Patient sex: M
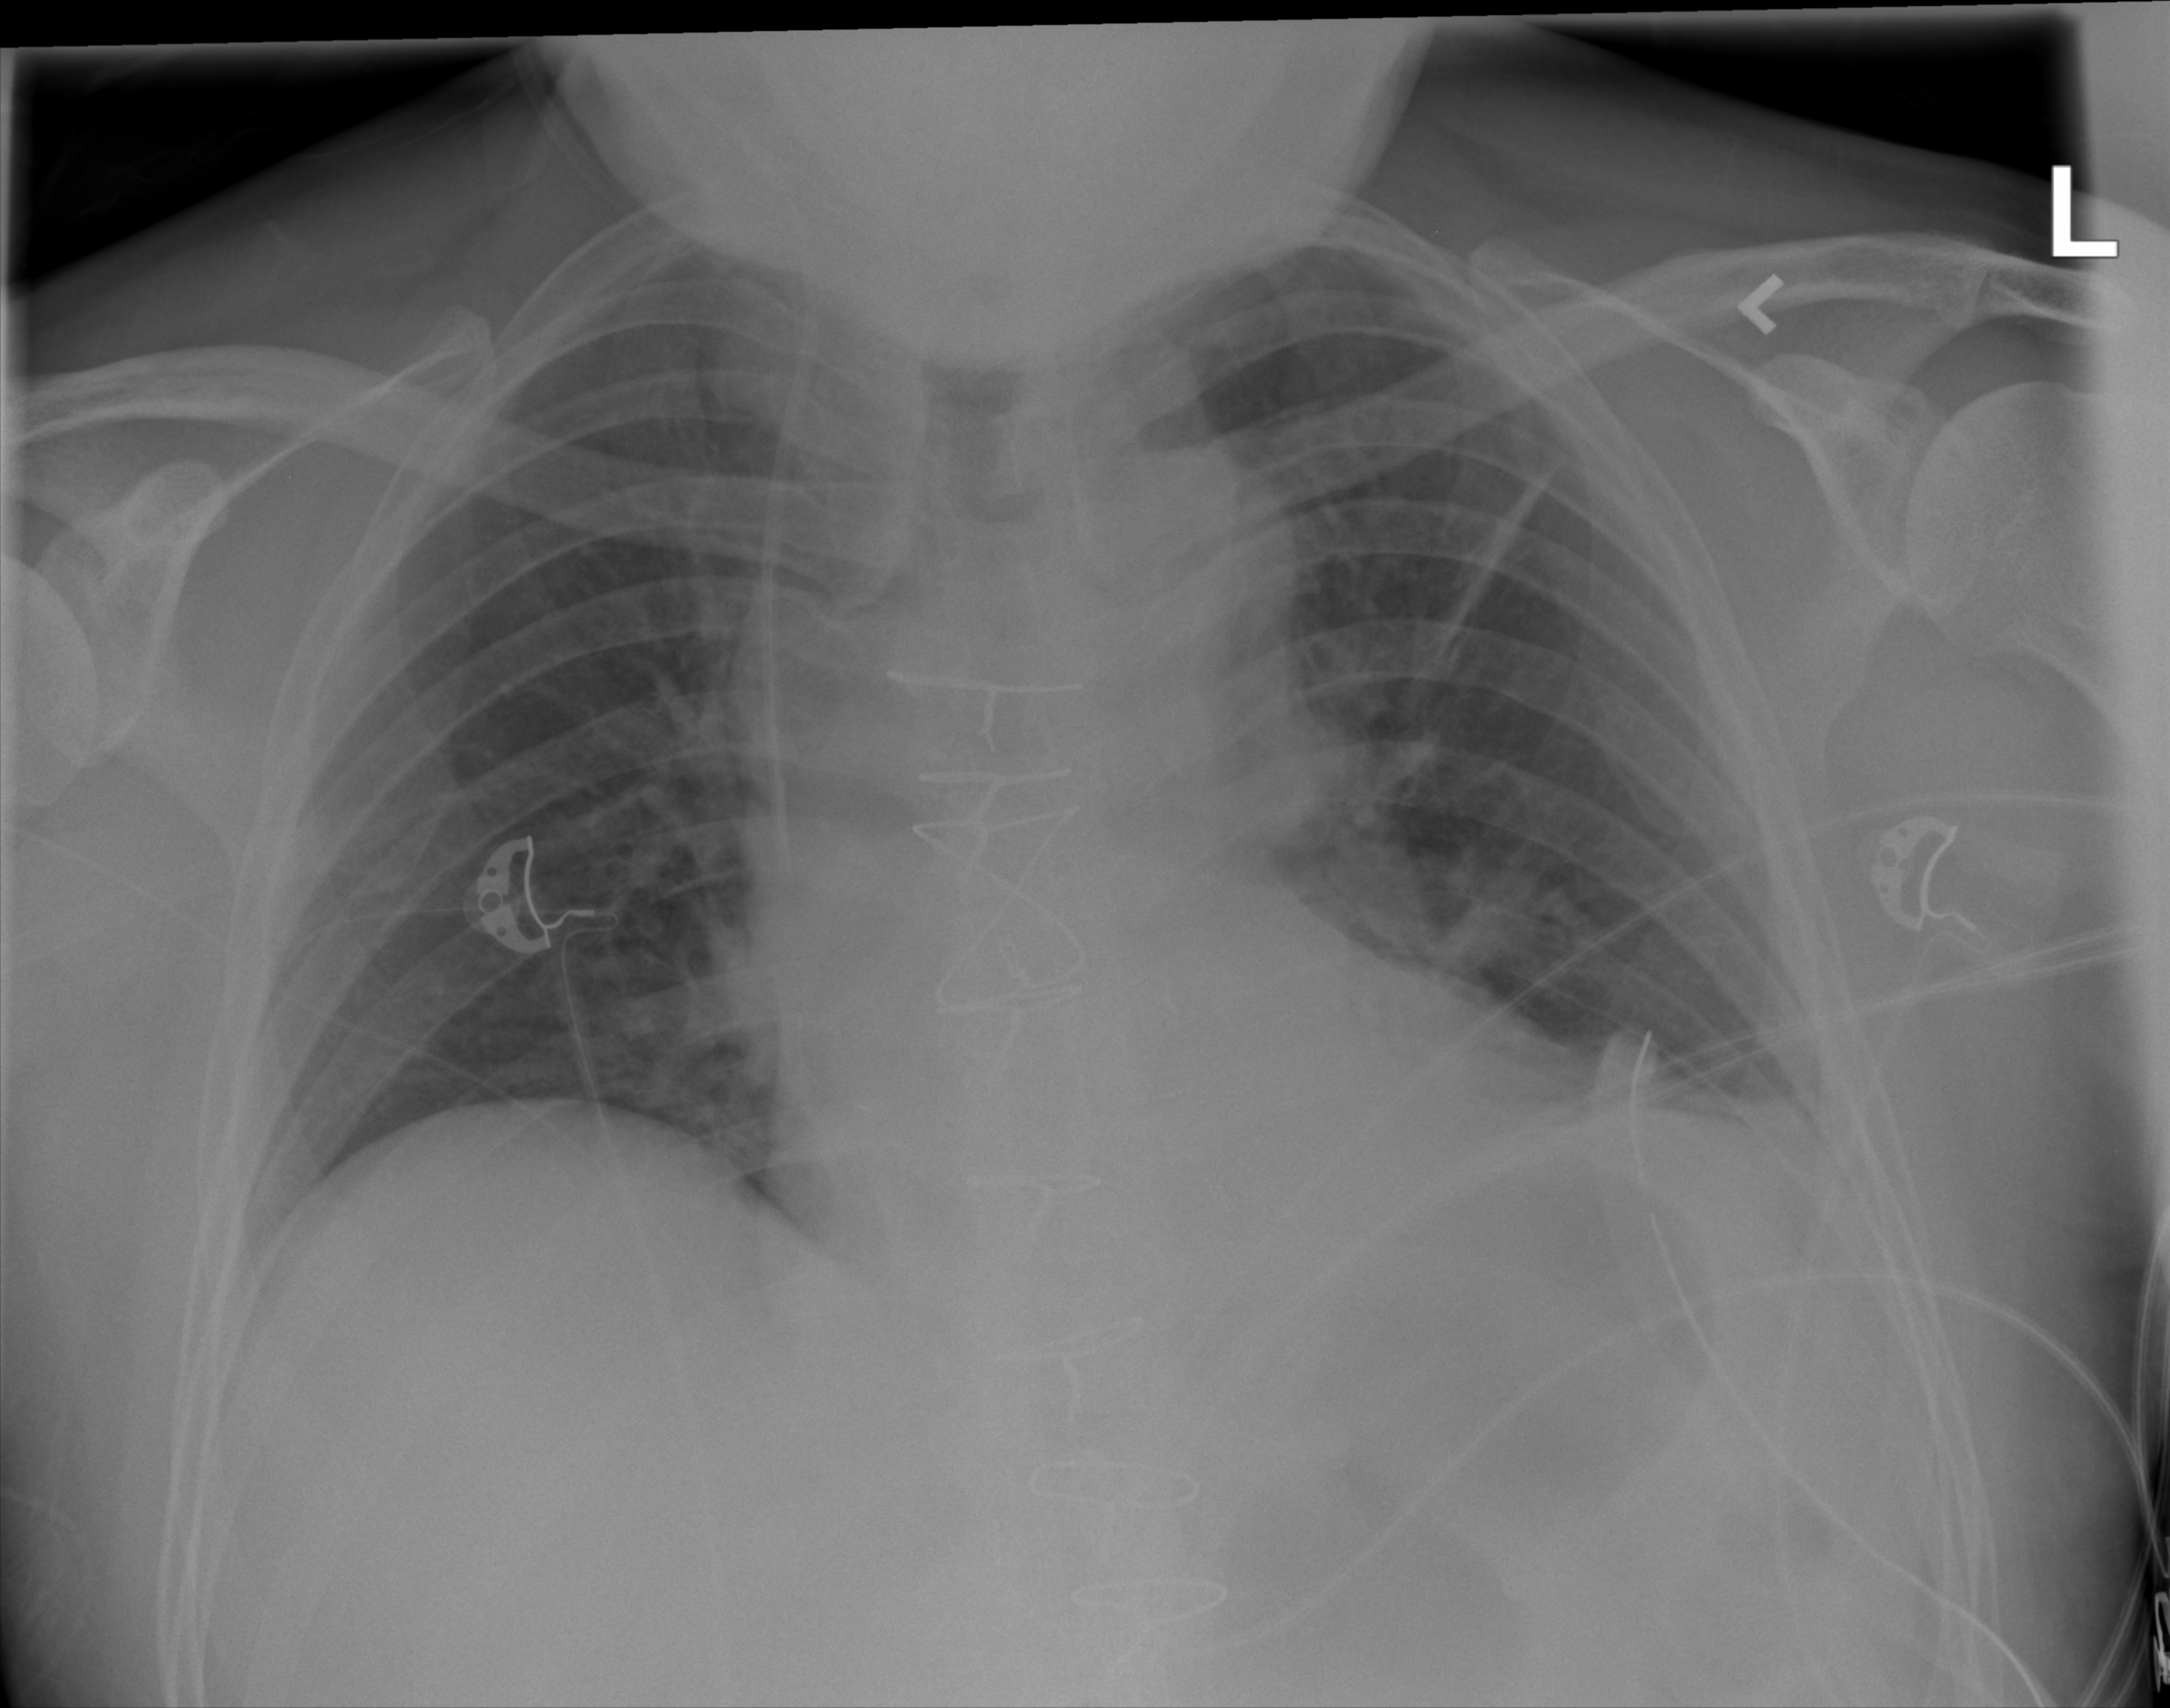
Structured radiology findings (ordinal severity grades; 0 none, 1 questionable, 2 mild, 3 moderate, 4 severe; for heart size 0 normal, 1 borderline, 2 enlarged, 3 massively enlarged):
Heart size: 2
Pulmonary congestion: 0
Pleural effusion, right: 0
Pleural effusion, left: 1
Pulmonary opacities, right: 0
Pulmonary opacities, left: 0
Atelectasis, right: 0
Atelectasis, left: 2